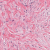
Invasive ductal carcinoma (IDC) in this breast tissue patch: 1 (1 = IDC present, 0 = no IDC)